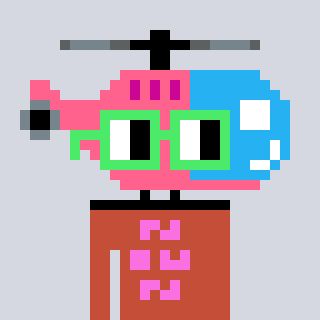
a pixel art character with square light green glasses, a helicopter-shaped head and a rust-colored body on a cool background